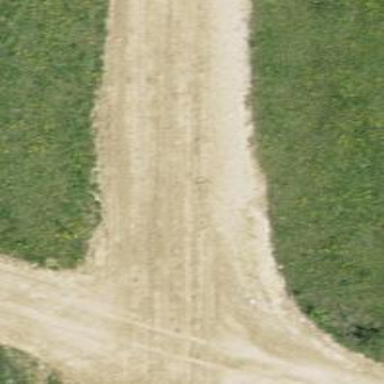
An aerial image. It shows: Track with grade2 tracktype.